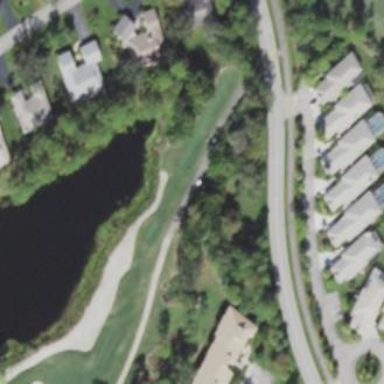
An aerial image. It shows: Golf bunker filled with natural sand.